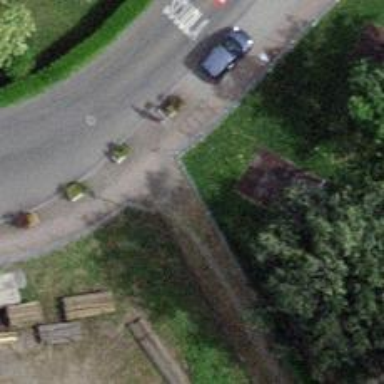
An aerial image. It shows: Bollard.